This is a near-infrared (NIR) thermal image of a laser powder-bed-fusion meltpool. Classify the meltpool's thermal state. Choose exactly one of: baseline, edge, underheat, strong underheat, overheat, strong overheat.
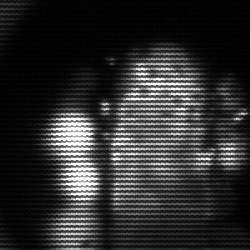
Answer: strong underheat